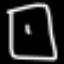
Label: square